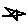
Label: star